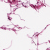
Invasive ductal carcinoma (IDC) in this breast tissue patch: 0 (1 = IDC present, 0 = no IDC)